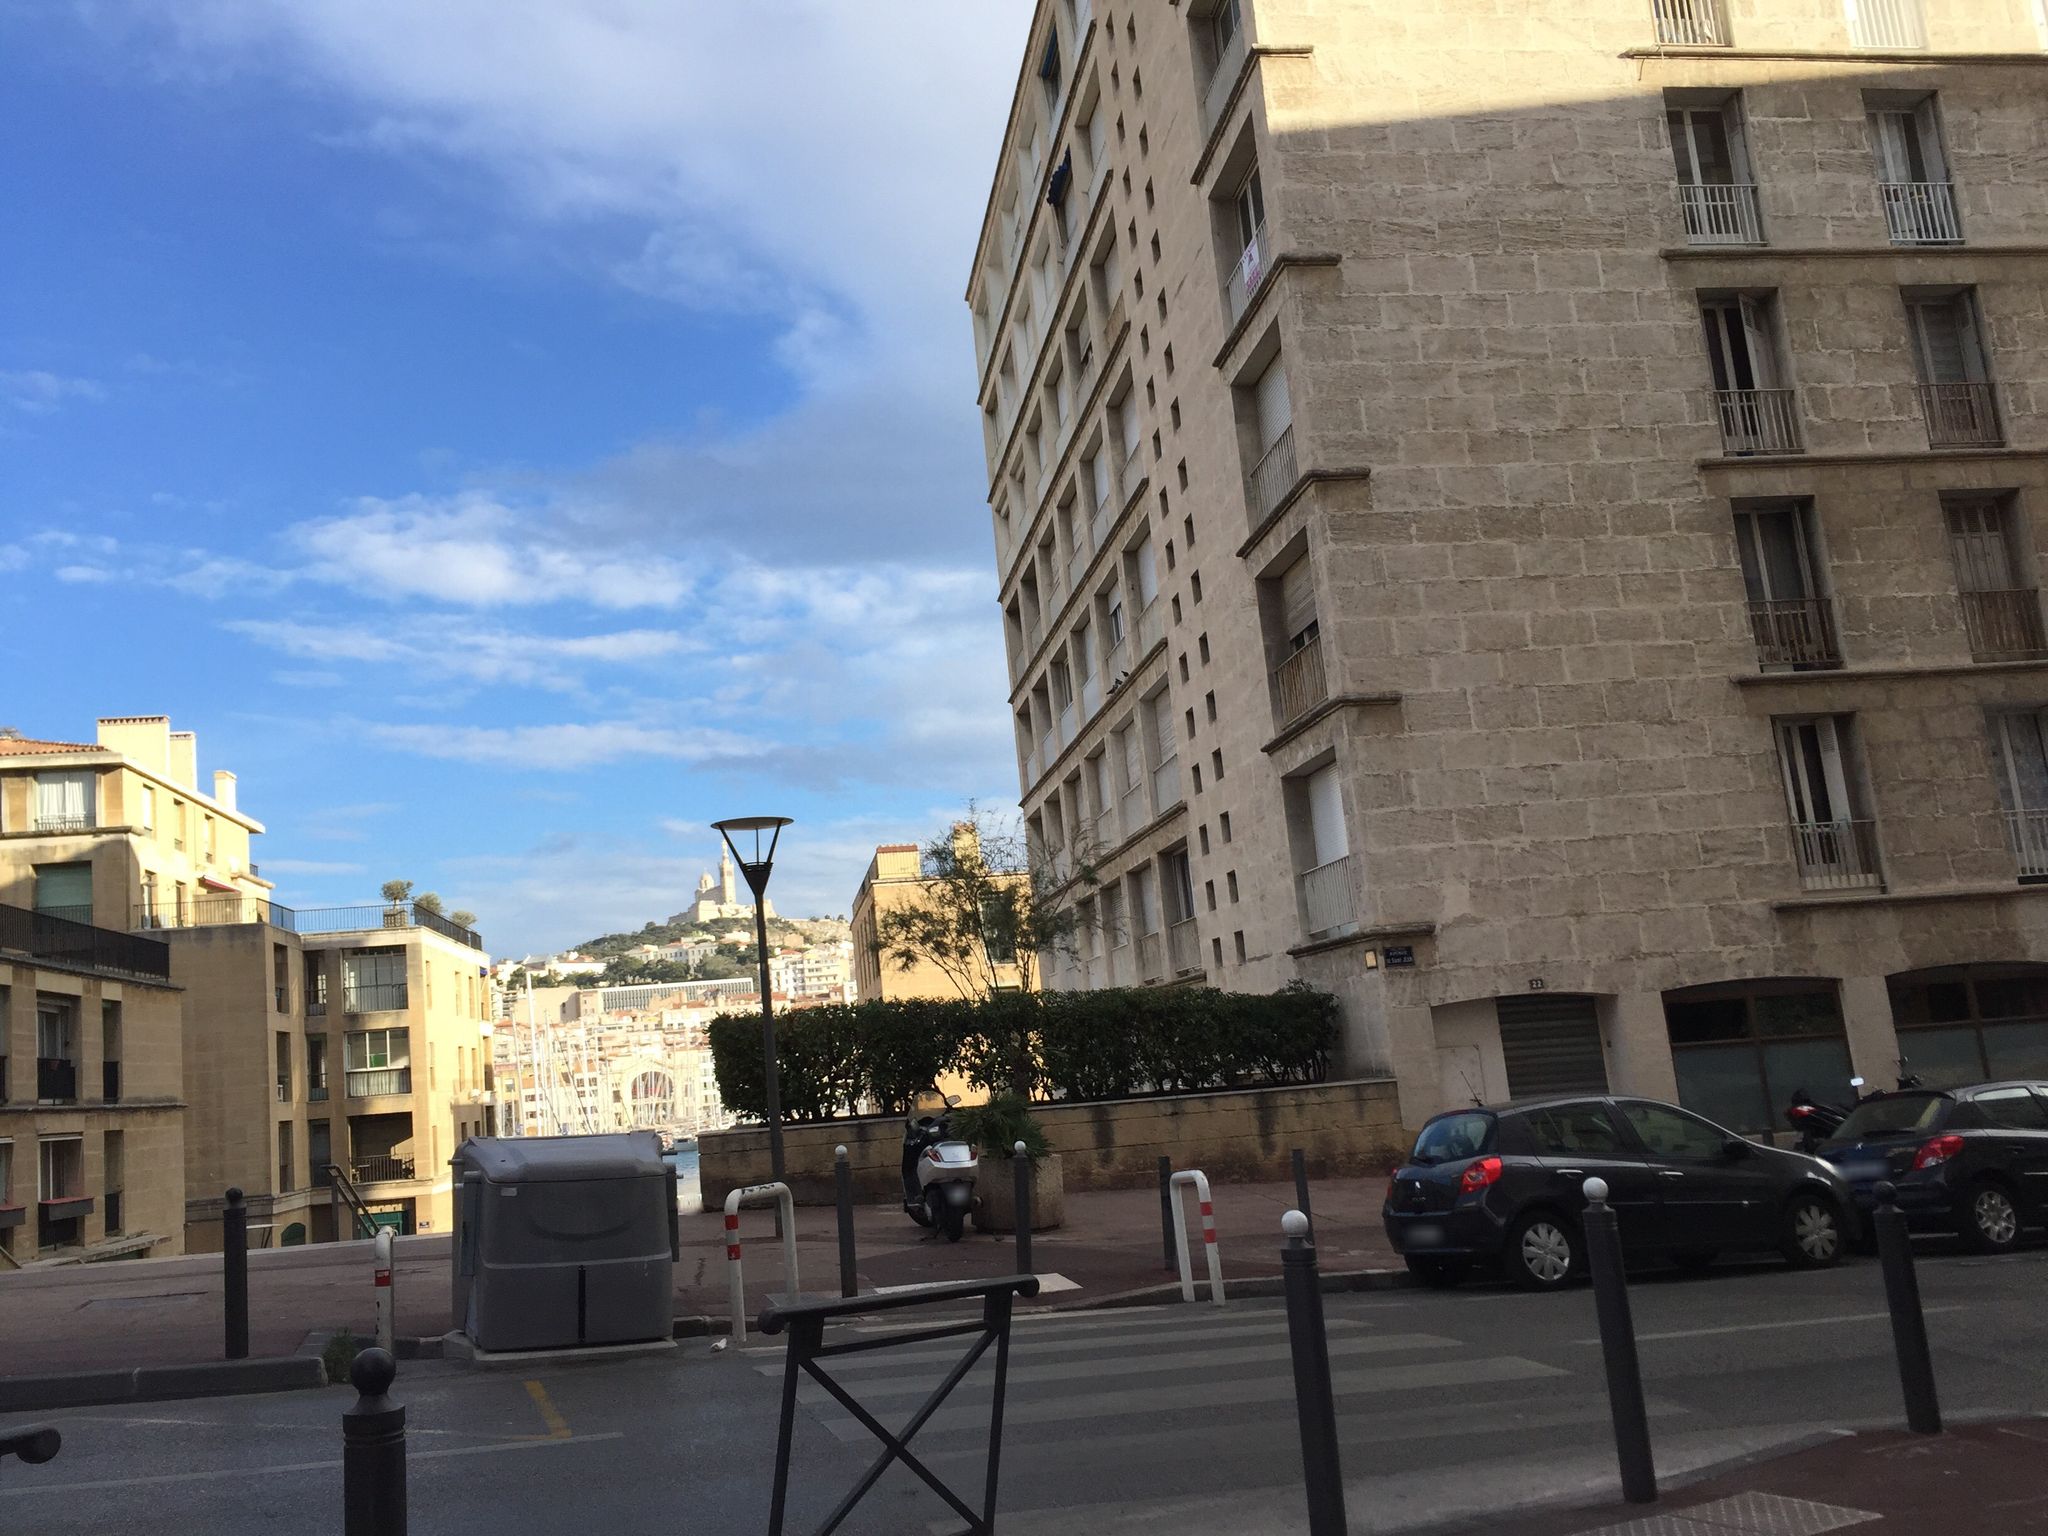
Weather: clear
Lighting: day
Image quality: good
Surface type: walking surface
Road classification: steps, residential, pedestrian
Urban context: urban centre
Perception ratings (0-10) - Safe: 2.55, Lively: 8.58, Beautiful: 6.04, Boring: 6.07, Depressing: 5.56, Wealthy: 9.8